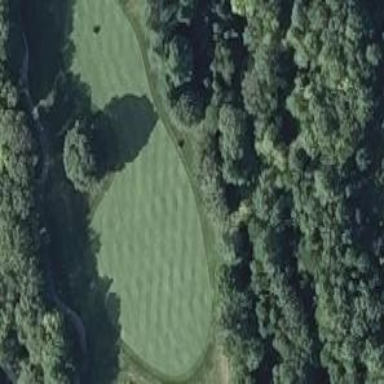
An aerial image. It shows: Golf fairway surrounded by grass.